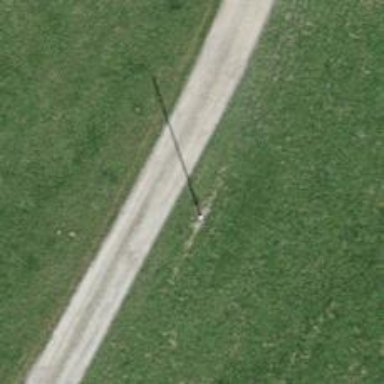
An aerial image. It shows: Power pole.